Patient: sex M, age 65
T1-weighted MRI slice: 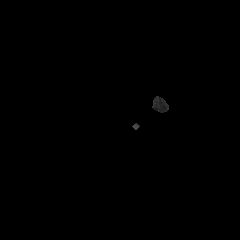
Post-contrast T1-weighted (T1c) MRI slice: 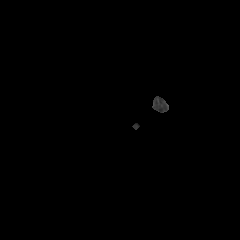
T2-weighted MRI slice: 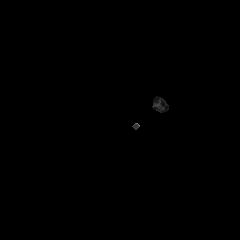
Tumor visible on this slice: no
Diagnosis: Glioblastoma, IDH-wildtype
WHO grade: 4